Question: I have a problem with a map, which does not re-size correctly. I have two pages: '#page1' which is shown at start-up and '#page2' which can be reached by a link in the tab.
On the '#page1' I init. the map:
'''
var map;
$(document).on('pageinit', '#page1', function () {
// map init
var mapOptions = {
// karte wird initialisiert mit zoom aufs ruhrgebiet
zoom: 12,
center: new google.maps.LatLng(50, 7),
mapTypeId: google.maps.MapTypeId.ROADMAP
};
map = new google.maps.Map(document.getElementById('map_canvas'), mapOptions);
});
'''
then I added the code to resize the map when I get to the '#page2':
'''
$(document).on('pageshow', '#page2', function () {
google.maps.event.trigger(map, "resize");
});
'''
The problem is, when I get to '#page2' the first time the map has not the right size:

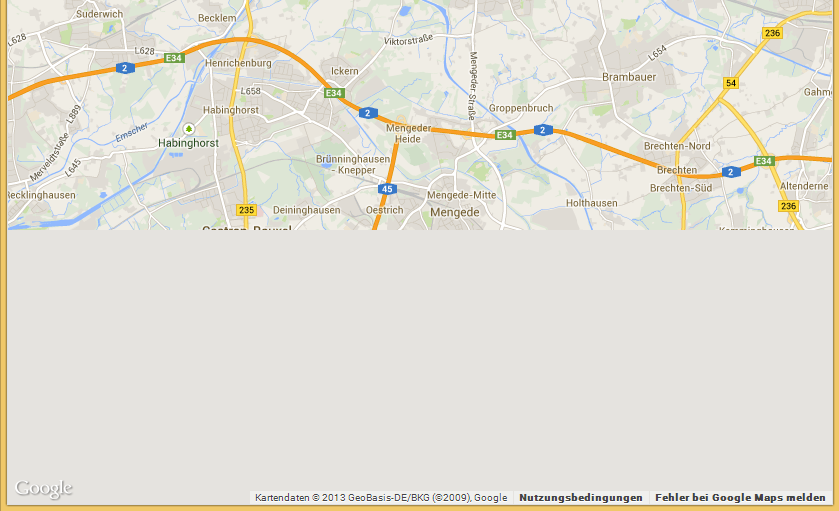
Answer: That's because 'data-role="content"' is not resizing to cover all available space.
Use this CSS on your content div:
'''
.ui-content {
position: absolute !important;
top: 40px;
right: 0;
bottom: 40px;
left: 0;
}
'''
Replace '40px' with '0' if you don't have header or footer.
Here's a great <URL> talking about Google maps V3 API implementation with jQuery Mobile. It contains working examples.